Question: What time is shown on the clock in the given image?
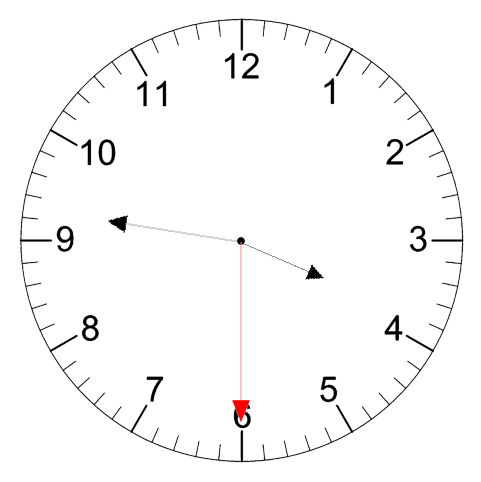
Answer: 03:46:30